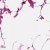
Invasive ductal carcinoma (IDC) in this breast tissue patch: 0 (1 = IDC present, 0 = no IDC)